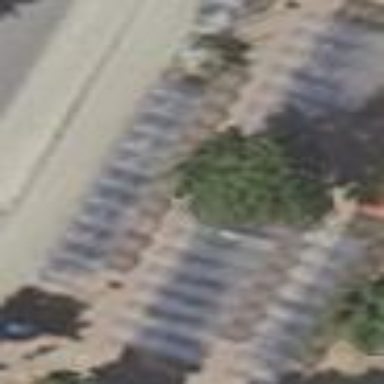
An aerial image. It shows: Bicycle parking area with stands.